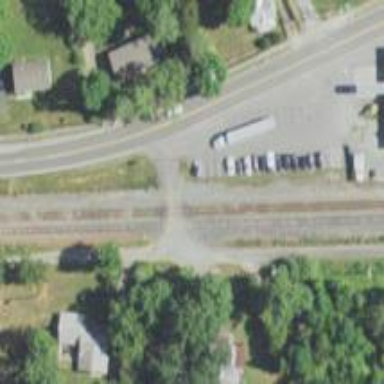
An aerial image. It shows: Railway level crossing.